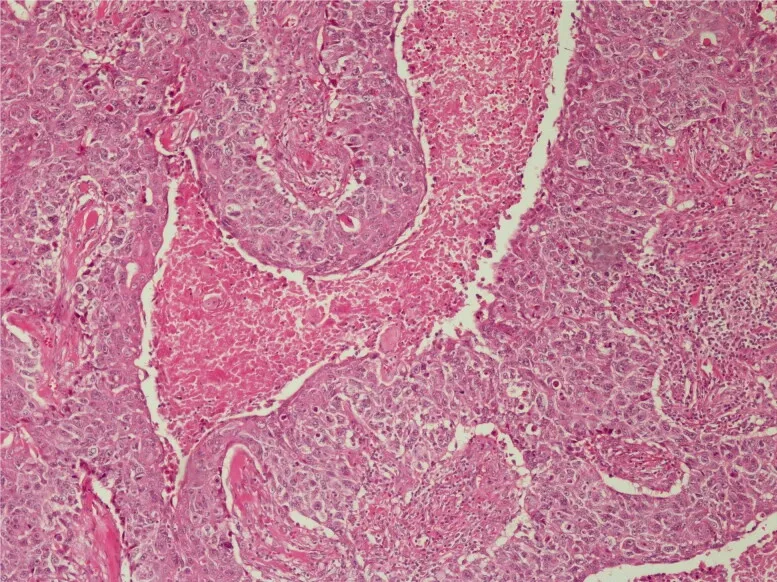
Lobular proliferation is seen. H&E; original magnification, x100.
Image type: pathology (h&e)